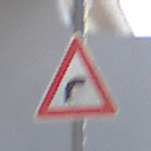
Verkehrszeichen: KurveRechts
Umgebung: Outdoor, Urban
Tageszeit: MorningAfternoon
Wetter: Clear
Licht: Natural
Jahreszeit: NotSpecified
Kontrast: HighContrast